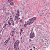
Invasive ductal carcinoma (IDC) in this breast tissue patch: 1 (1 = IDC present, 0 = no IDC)